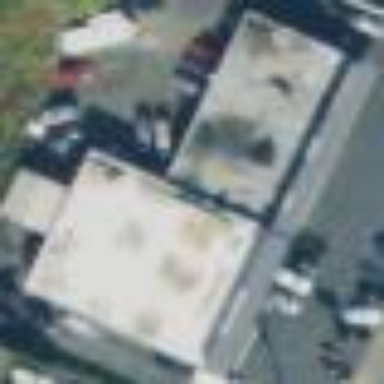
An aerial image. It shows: Retail building.